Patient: sex F, age 52
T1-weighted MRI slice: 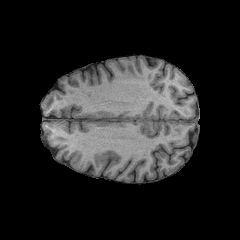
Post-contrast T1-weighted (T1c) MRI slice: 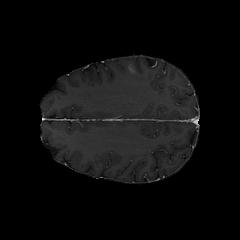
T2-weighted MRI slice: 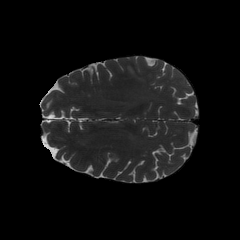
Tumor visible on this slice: yes
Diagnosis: Glioblastoma, IDH-wildtype
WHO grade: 4